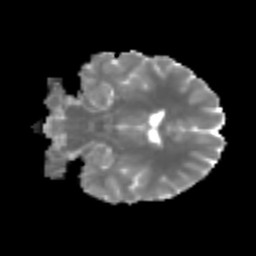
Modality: MD
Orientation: coronal
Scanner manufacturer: siemens
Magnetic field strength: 3 T
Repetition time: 3.6 s
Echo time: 0.092 s